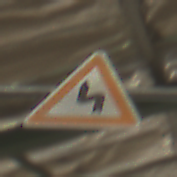
Verkehrszeichen: DoppelkurveZunaechstLinks
Umgebung: Roofed, Special
Tageszeit: MorningAfternoon
Wetter: NotSpecified
Licht: Artificial
Jahreszeit: NotSpecified
Kontrast: MediumContrast